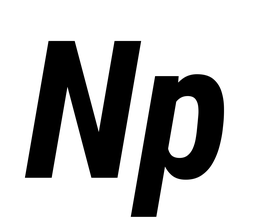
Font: Roboto-Italic_Condensed_Bold_Italic